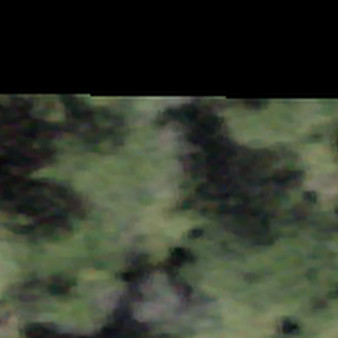
Label: other